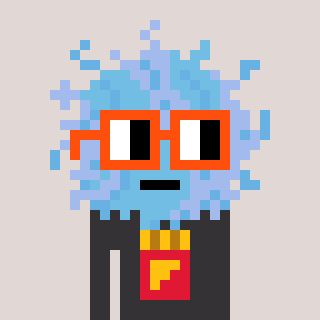
a pixel art character with square orange glasses, a lint-shaped head and a grayscale-colored body on a warm background